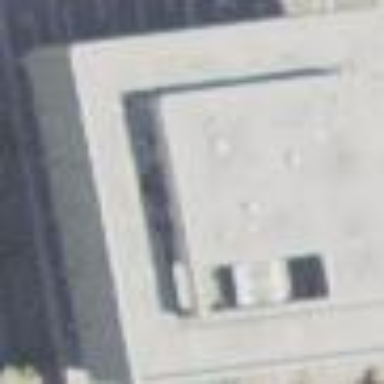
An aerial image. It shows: Public building.